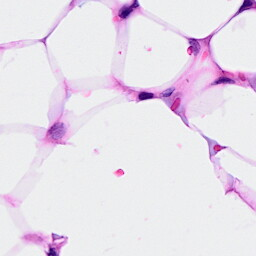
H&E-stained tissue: Breast